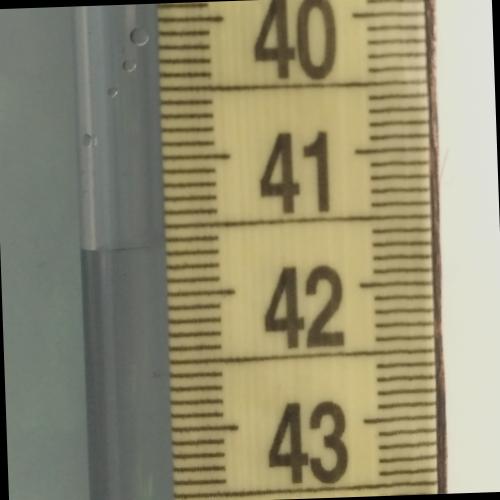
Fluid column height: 41.7 cm